Question: I have Checkboxes on my page with a 3 to 4 level of hierarchy. When first level is checked then Level 2 Checkboxes appear & on checking Level 2 - Level 3 Checkboxes appear.
When User Unchecks the parent Checkbox all the child checkboxes should be unchecked including radios.
Here is the Scenario.

I have made show hide work by creating a container 'div' for every child & then using 'ng-if'. This only show hides the container. But How do i Uncheck all the child elements checkboxes?
Sample Code :-
'''
<div class="col-sm-12">
<input type="checkbox" ng-model="todo.level1" />
<label>Level 1</label>
</div>
<div class="col-sm-12" ng-show="todo.level1">
<!------- Level 2 ------->
<div class="col-sm-12">
<div class="col-sm-offset-1 col-sm-11" ng-if="todo.level1">
<input type="checkbox" ng-model="todo.c2" />
<label>&nbsp;C2</label>
</div>
<div class="col-sm-12" ng-show="todo.level2">
<div class="col-sm-12" ng-if="todo.level2">
<div class="margin-left-2">
<input type="checkbox" ng-model="todo.level3" />
<label>Level 3 - 1</label>
</div>
</div>
<div class="col-sm-12" ng-if="todo.level4">
<div class="margin-left-3">
<select id="Select1">
<option>Choose</option>
<option>25%</option>
<option>25-50%</option>
<option>50%</option>
</select>
</div>
</div>
<div class="col-sm-12" ng-if="todo.c2">
<div class="margin-left-2">
<input type="checkbox" ng-model="todo.level3" />
<label>Level 3 - 2</label>
</div>
</div>
<div class="col-sm-12" ng-if="todo.level4">
<div class="margin-left-3">
<label>Level 4 - 1</label><br />
<input type="radio" value="Yes" /><label>&nbsp;Yes</label>
<input type="radio" value="No" /><label>&nbsp;No</label>
</div>
</div>
</div>
</div>
'''
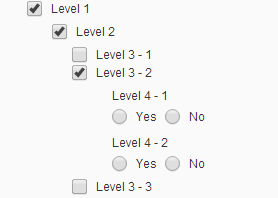
Answer: you have two options
1 watch for changes
mod.controller('parentCtrl', function($scope){
$scope.todo = {level1 : false};
'''
$scope.$watch('todo.level1', function(val){
if(val === false){
// clear your checkboxes
}
});
'''
2 add ng-init on child div and set the 'initial value' when the div is displayed i.e ng-init='todo.level2 =false' (this will be evaluated every time its displayed)
'''
div class="col-sm-offset-1 col-sm-11" ng-if="todo.level1"
ng-init='todo.level2 = false'
'''